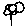
Label: flower